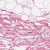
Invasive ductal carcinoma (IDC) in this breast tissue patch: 0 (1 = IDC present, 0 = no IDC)